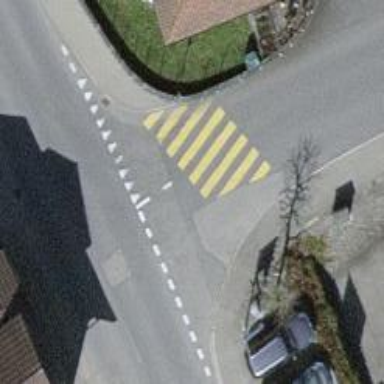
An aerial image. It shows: Uncontrolled zebra crossing on the road.